Question: I'm trying to use 'setDividerLocation' on JSplitPane to size the two panels in a "best size" fashion so that the vertical scroll bar doesn't appear in the top panel. The split location should be just after the last of the data in the top panel.
Using 'jSplitPane1.setResizeWeight(1D)' reserves too much space for the top component, resulting in empty space beneath the data.
I'm trying to get it

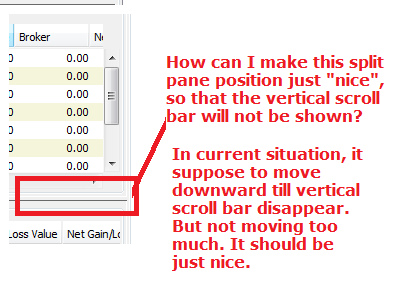
Answer: I assume you have a 'JTable' as main component in upper side of the splitpane? If so you could do like this:
'''
int location = (int) table.getPreferredSize().getHeight();
location += splitPane.getDividerSize() * 2;
splitPane.setDividerLocation(location);
'''